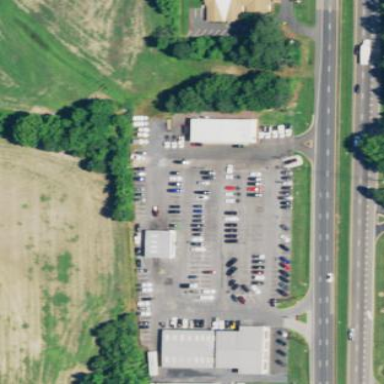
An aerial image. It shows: Retail area.